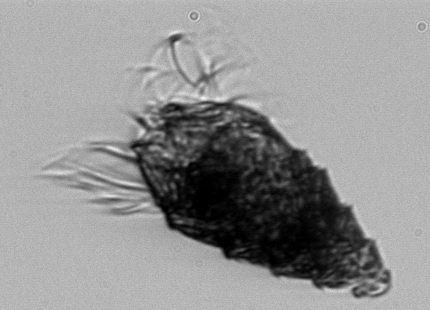
Label: Laboea_strobila